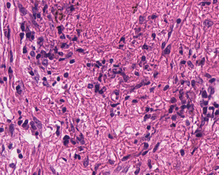
Tumor epithelial tissue: no
Tumor-associated stroma tissue: yes
Normal tissue: no